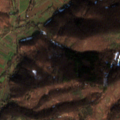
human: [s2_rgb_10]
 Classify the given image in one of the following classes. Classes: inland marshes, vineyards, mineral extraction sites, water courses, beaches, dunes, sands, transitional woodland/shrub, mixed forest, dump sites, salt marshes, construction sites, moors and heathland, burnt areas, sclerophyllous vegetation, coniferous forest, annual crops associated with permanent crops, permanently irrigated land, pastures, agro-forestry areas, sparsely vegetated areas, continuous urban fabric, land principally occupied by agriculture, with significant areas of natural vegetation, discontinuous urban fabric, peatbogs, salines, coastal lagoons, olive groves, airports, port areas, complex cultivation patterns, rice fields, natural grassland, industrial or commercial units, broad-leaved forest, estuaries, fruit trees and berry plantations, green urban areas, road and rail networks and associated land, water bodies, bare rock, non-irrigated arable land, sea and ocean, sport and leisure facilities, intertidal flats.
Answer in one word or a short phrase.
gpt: complex cultivation patterns, broad-leaved forest, transitional woodland/shrub